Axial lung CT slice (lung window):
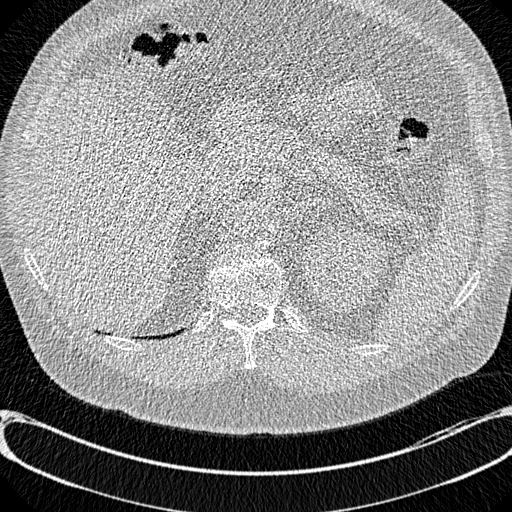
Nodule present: no